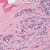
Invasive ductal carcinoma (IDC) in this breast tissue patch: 1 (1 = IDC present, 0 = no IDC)